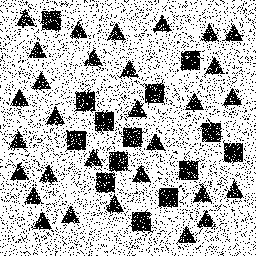
Squares: 14
Triangles: 30
Stars: 0
Total shapes: 44